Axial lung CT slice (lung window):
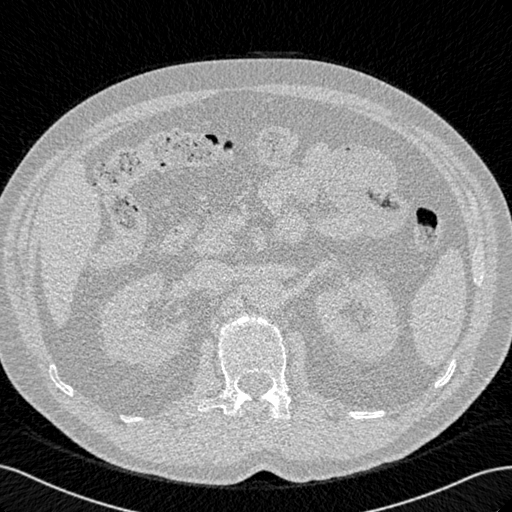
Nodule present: no